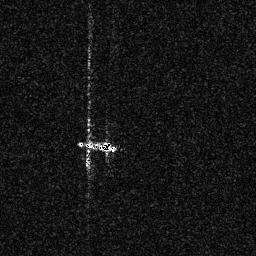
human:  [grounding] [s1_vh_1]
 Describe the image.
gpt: In the satellite image, there is  <ref>1 medium ship </ref> <box>[[29, 53, 45, 59, 0]]</box> located at center.